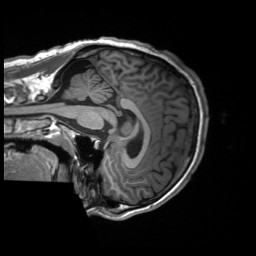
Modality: T1w
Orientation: sagittal
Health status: healthy
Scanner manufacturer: siemens
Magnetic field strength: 3 T
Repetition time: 2.3 s
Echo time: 0.00228 s